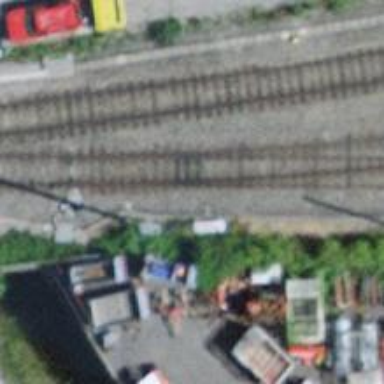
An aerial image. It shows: Railway switch.